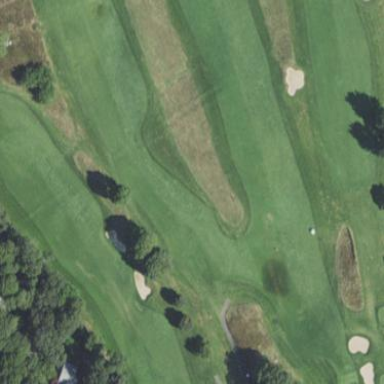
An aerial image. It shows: Golf fairway surrounded by grass.